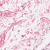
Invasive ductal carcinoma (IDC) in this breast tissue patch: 0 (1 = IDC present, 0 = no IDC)